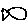
Label: fish